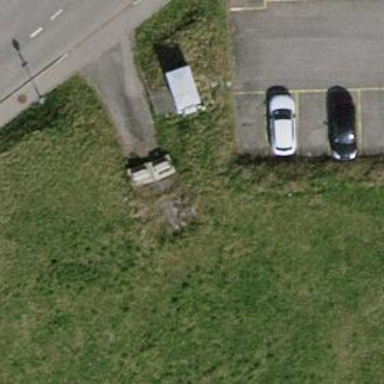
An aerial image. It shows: Waste disposal facility.